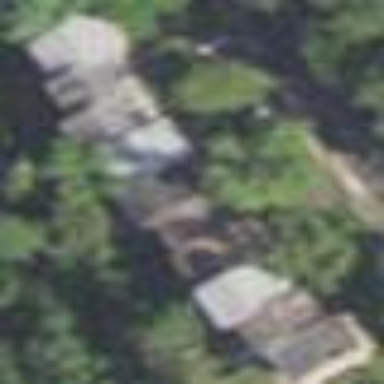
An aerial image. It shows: Terrace building.